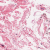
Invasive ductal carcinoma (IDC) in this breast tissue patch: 0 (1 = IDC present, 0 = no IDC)